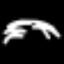
Label: palm tree